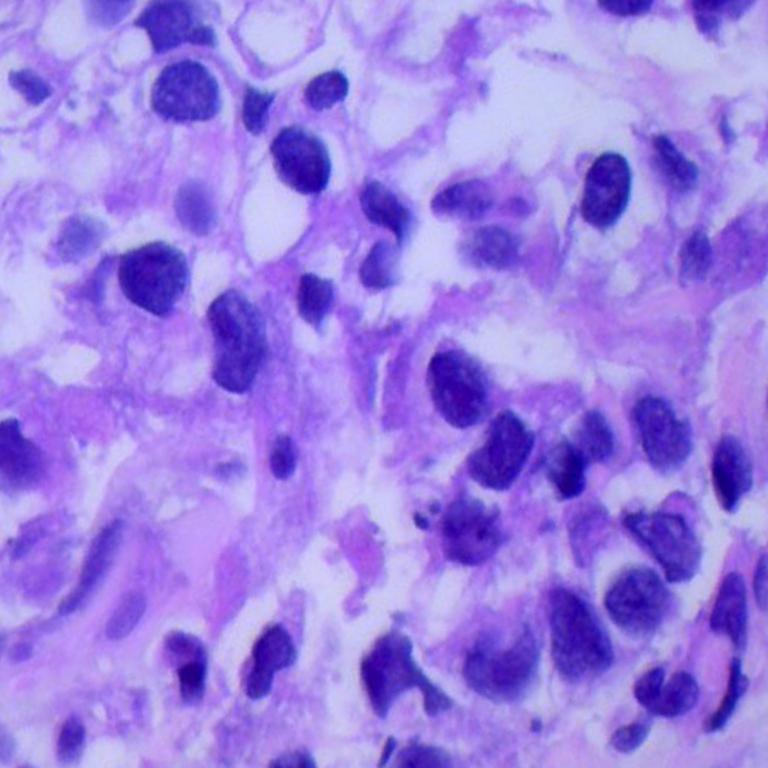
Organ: lung
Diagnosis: adenocarcinomas